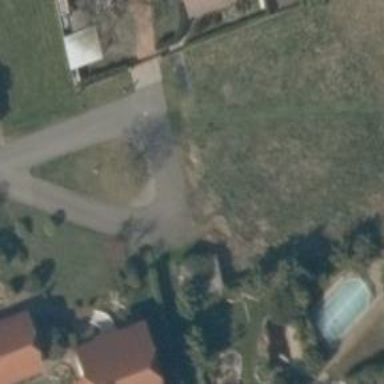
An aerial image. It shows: Residential road with asphalt surface of grade 2.